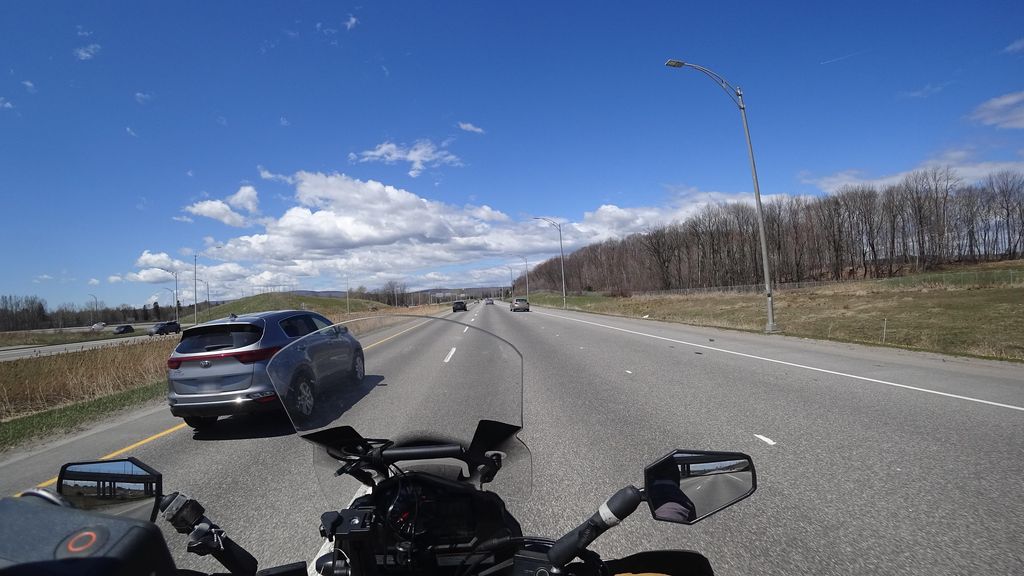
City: quebec_city